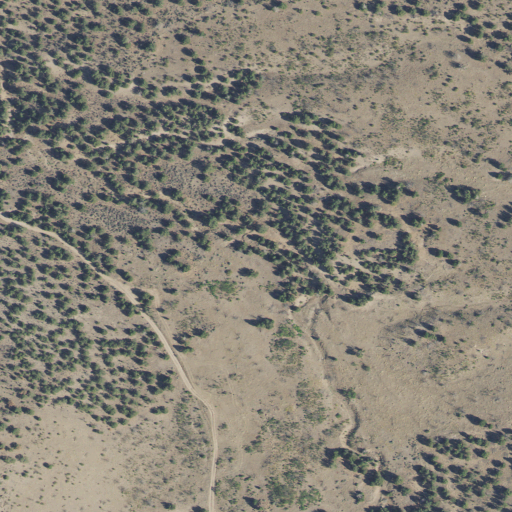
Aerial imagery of valley in Utah named Widemouth Canyon containing shrub, evergreen forest, and mixed forest